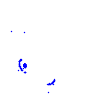
Particle: electron